Question: This is the initial situation:
XAML:
'''
<ComboBox Grid.Row="0"
Grid.Column="1"
Margin="0,3"
HorizontalAlignment="Stretch"
DisplayMemberPath="DisplayText"
ItemsSource="{Binding ObjectSource}" />
'''
ViewModel:
'''
public Collection<MyObjects> ObjectSource
{
get
{
return this.objectSource;
}
set
{
this.SetProperty(ref this.objectSource, value);
}
}
'''
My Objects contains a name (string), valid from (dateTime) and a displayText (string only get) which combine the name and valid from for displaying.
In this easy situation I am able to open the combobox an see all entries, after selecting one it also display the right displaytext inside the combobox.
Now I open the the dropdown area again and select an other entry.
The result is that the slected item switched (as you can see the highligthed item when open the dropdown entry again). But the displayed item inside the combobox does not changed, there is still the DisplayText of the first selection.

Does anybody has an idea for me why the combobox does not update?
Thanks in advance
Edit:
Thanks all for their help. Problem was a buggy overriding of Equals.
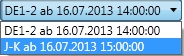
Answer: just for completeness :)
you have to check your Equals() override and make sure thats not buggy.
i had the same problem with a listbox these days.